Current action and preconditions to check: path_clear

Your task: For each precondition in the list above, predict whether it will hold at this action.

Consider the current scene as observed from the mobile robot's camera, and analyze the predicted future states of all dynamic agents (e.g., people, animals, vehicles, or any moving entities) within the NEXT SECOND.

IMPORTANT: Only answer "very likely" if you are absolutely certain—based on strong, clear evidence—that a dynamic agent will violate the precondition in the predicted future state. Do NOT answer "very likely" for unlikely, ambiguous, or low-probability risks.

Ask yourself for each precondition: Is there a high probability, with clear and convincing evidence, that the predicted future states of any dynamic agent will interfere with the predicted future state of the currently executing action within the NEXT SECOND, causing that precondition to fail?

Assess the risk level based on these predictions. Use "likely" or "very likely" if motions create a clear risk of interference.

Use "neutral" or "improbable" if agents are nearby but their predicted paths are clearly diverging or non-conflicting.

Failure Risk Categories: "very improbable", "improbable", "neutral", "likely", "very likely"

Answer Format: Output ONLY the probability_of_failure value from these categories: "very improbable", "improbable", "neutral", "likely", "very likely"

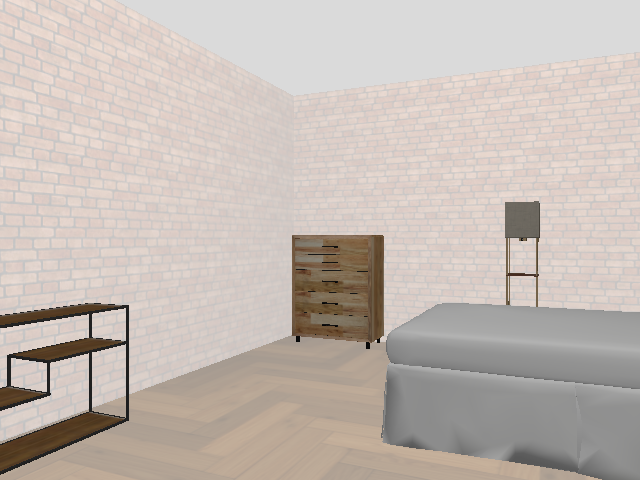

Answer: very improbable